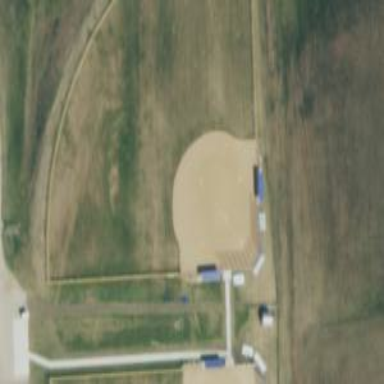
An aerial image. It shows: Softball pitch for leisure sports.